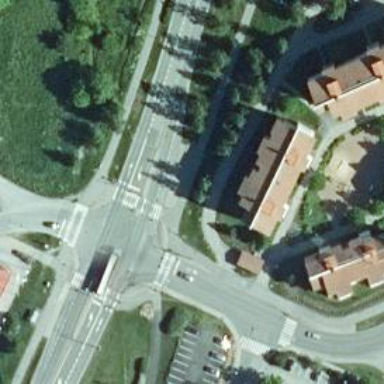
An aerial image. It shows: Marked footway with zebra crossing and crossing island. The surface of the footway is asphalt.